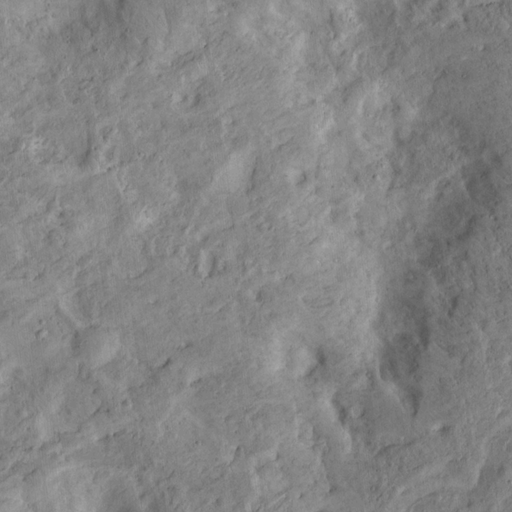
Classes present: Background, Cone